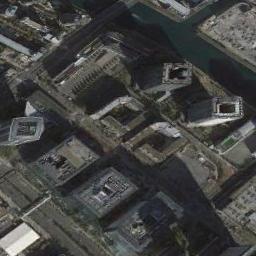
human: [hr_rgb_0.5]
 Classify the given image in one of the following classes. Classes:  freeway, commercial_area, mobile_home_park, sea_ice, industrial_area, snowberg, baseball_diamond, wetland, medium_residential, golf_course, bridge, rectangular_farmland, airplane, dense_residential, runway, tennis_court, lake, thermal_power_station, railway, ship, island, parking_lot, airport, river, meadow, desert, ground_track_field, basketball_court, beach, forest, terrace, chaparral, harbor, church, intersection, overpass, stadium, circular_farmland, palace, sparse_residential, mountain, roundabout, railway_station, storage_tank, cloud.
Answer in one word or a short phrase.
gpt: commercial_area